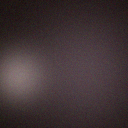
Screen state: off